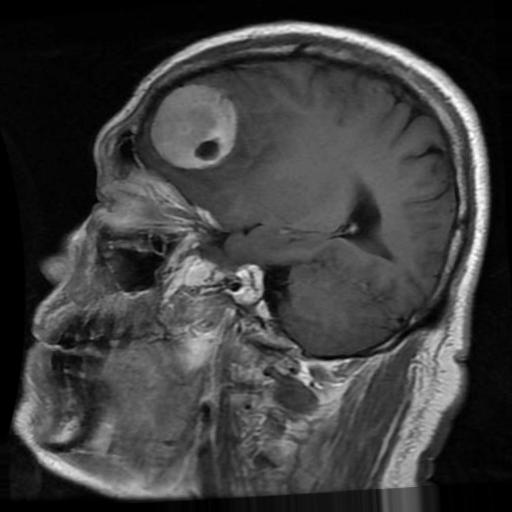
Label: meningioma